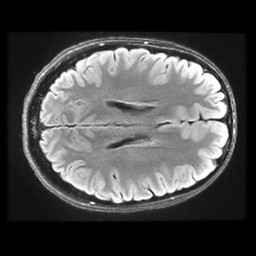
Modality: FLAIR
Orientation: axial
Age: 21
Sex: female
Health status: healthy
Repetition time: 12 s
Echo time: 0.09782 s